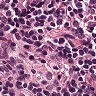
Metastatic tissue present: no